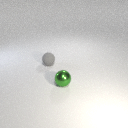
small green metal sphere in front of small gray rubber sphere